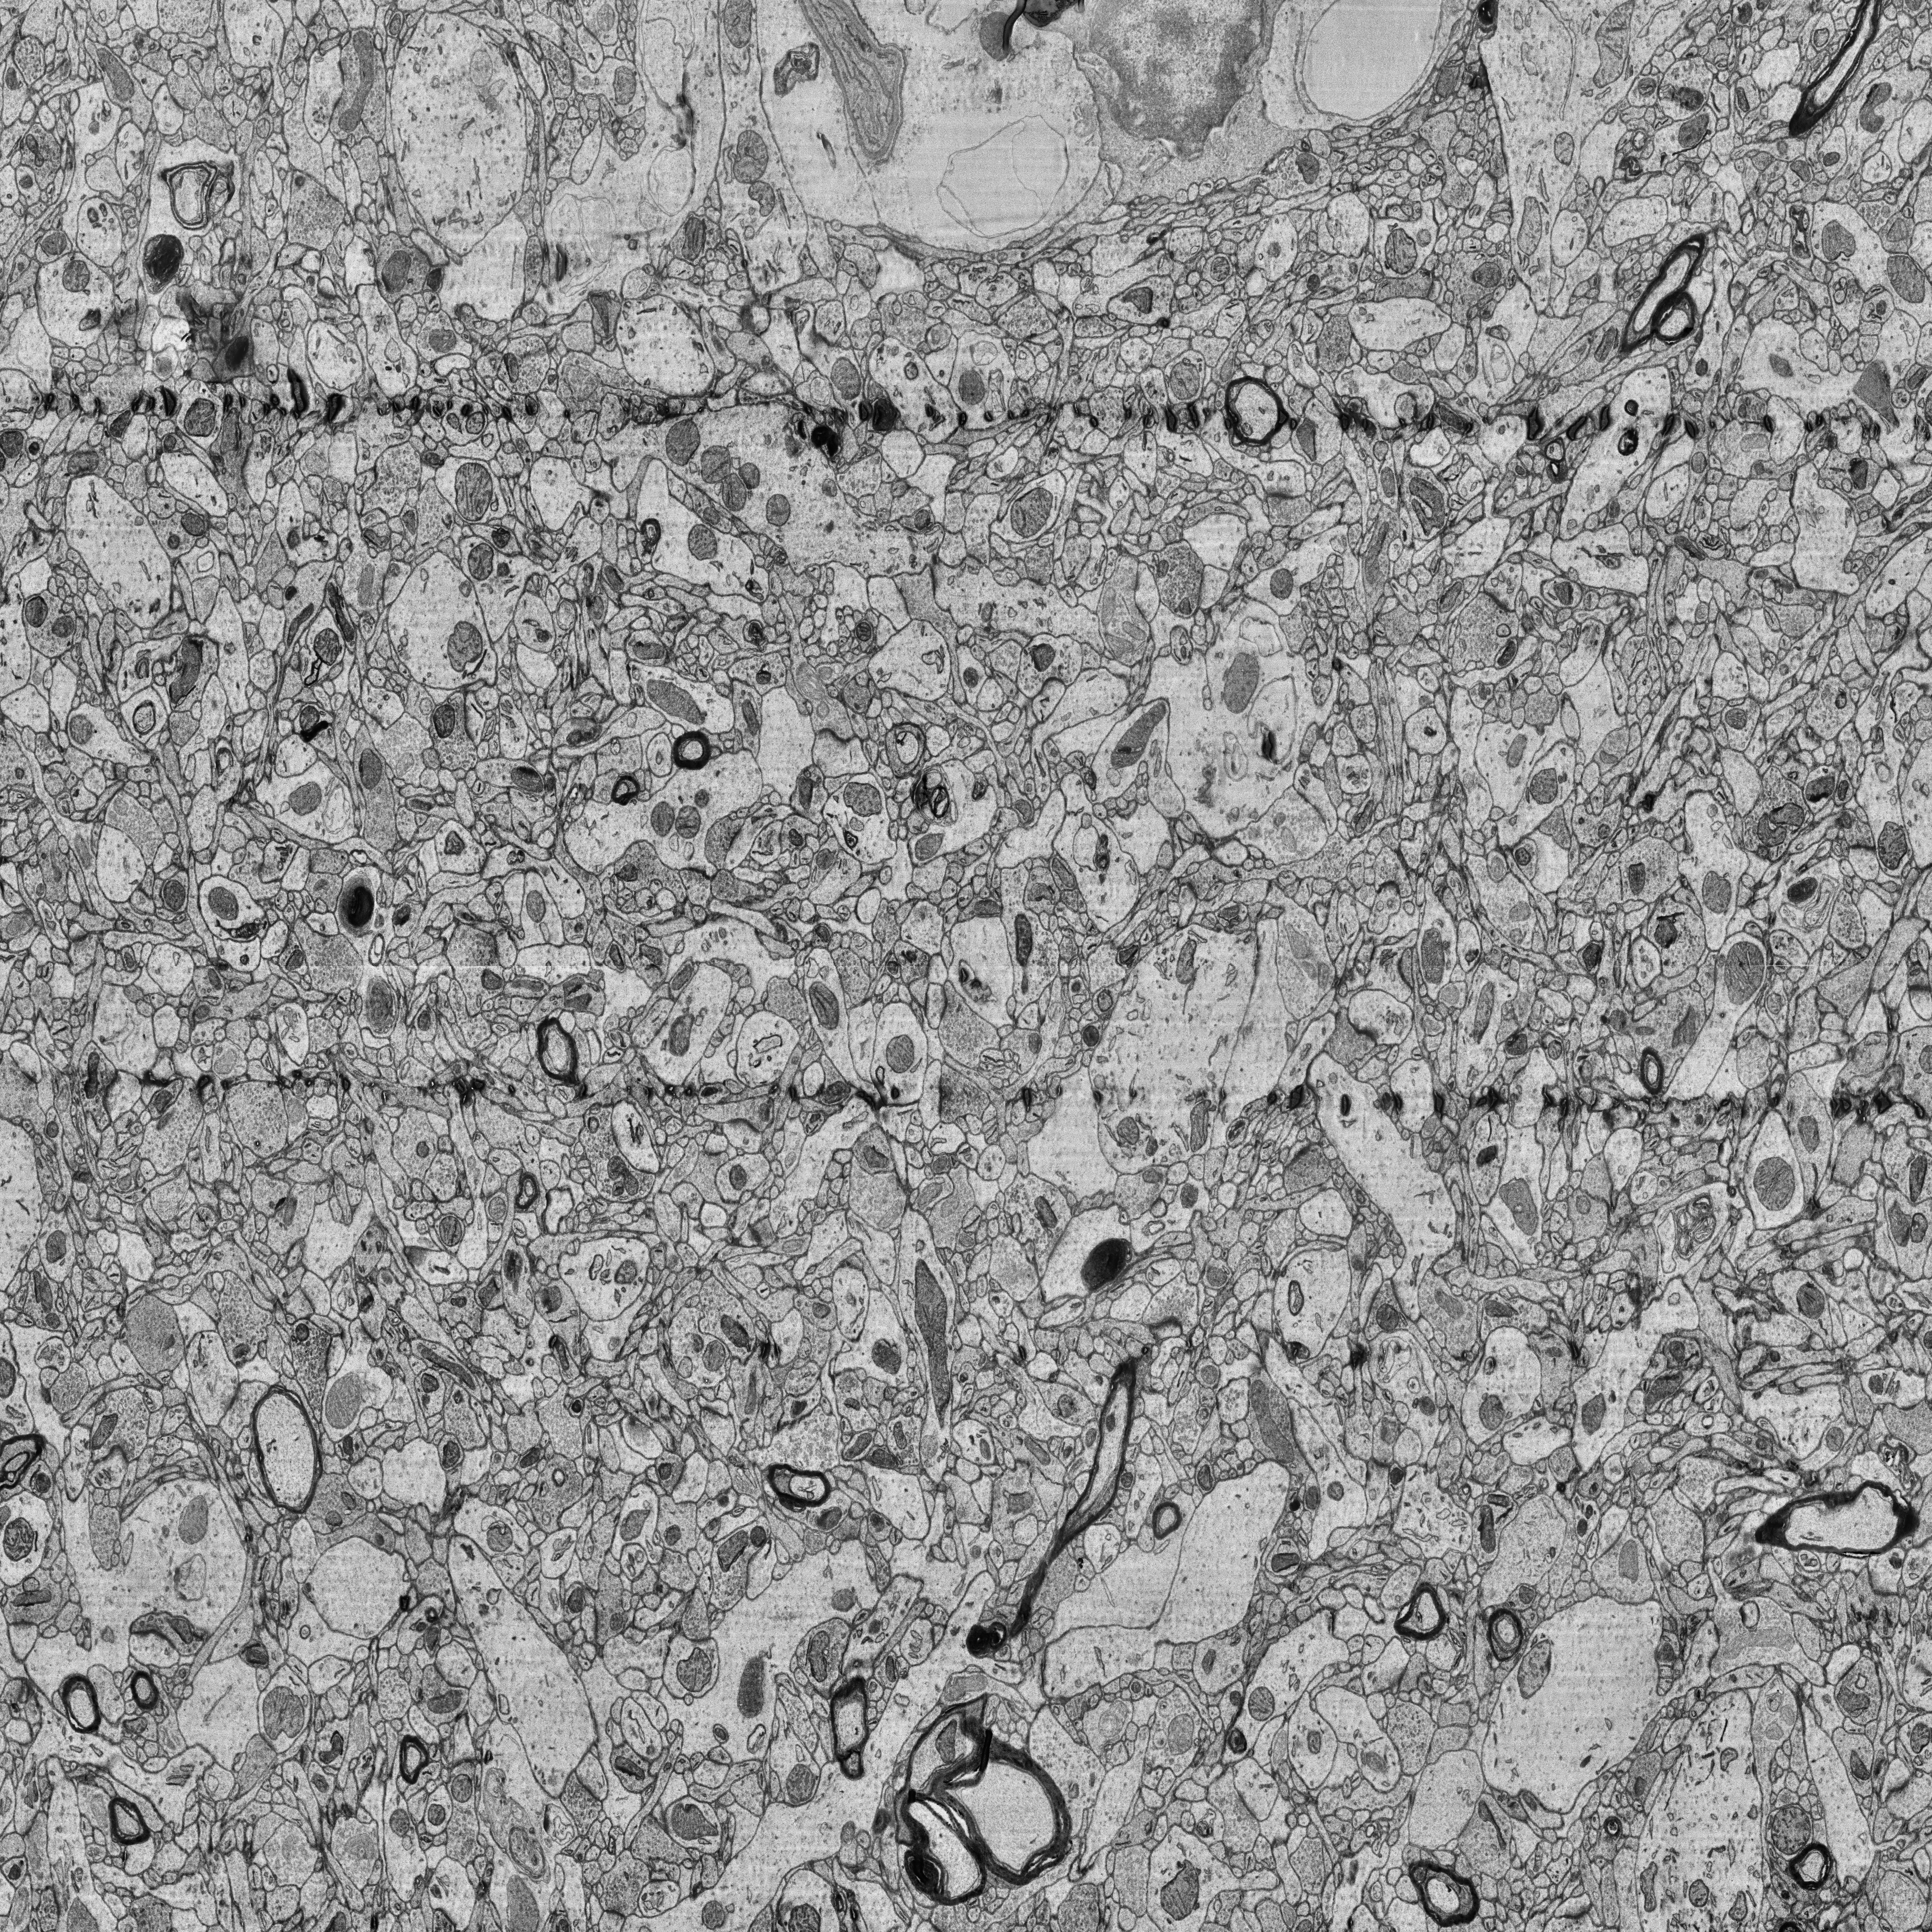
Electron microscopy slice of human cortex tissue
Slice depth (z): 133
Mitochondria instances in slice: 494